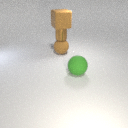
large brown rubber sphere to the left of large green rubber sphere